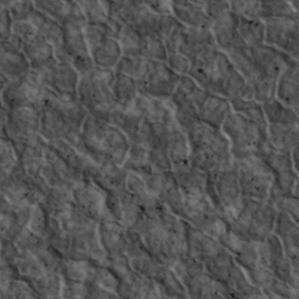
Label: non_frost